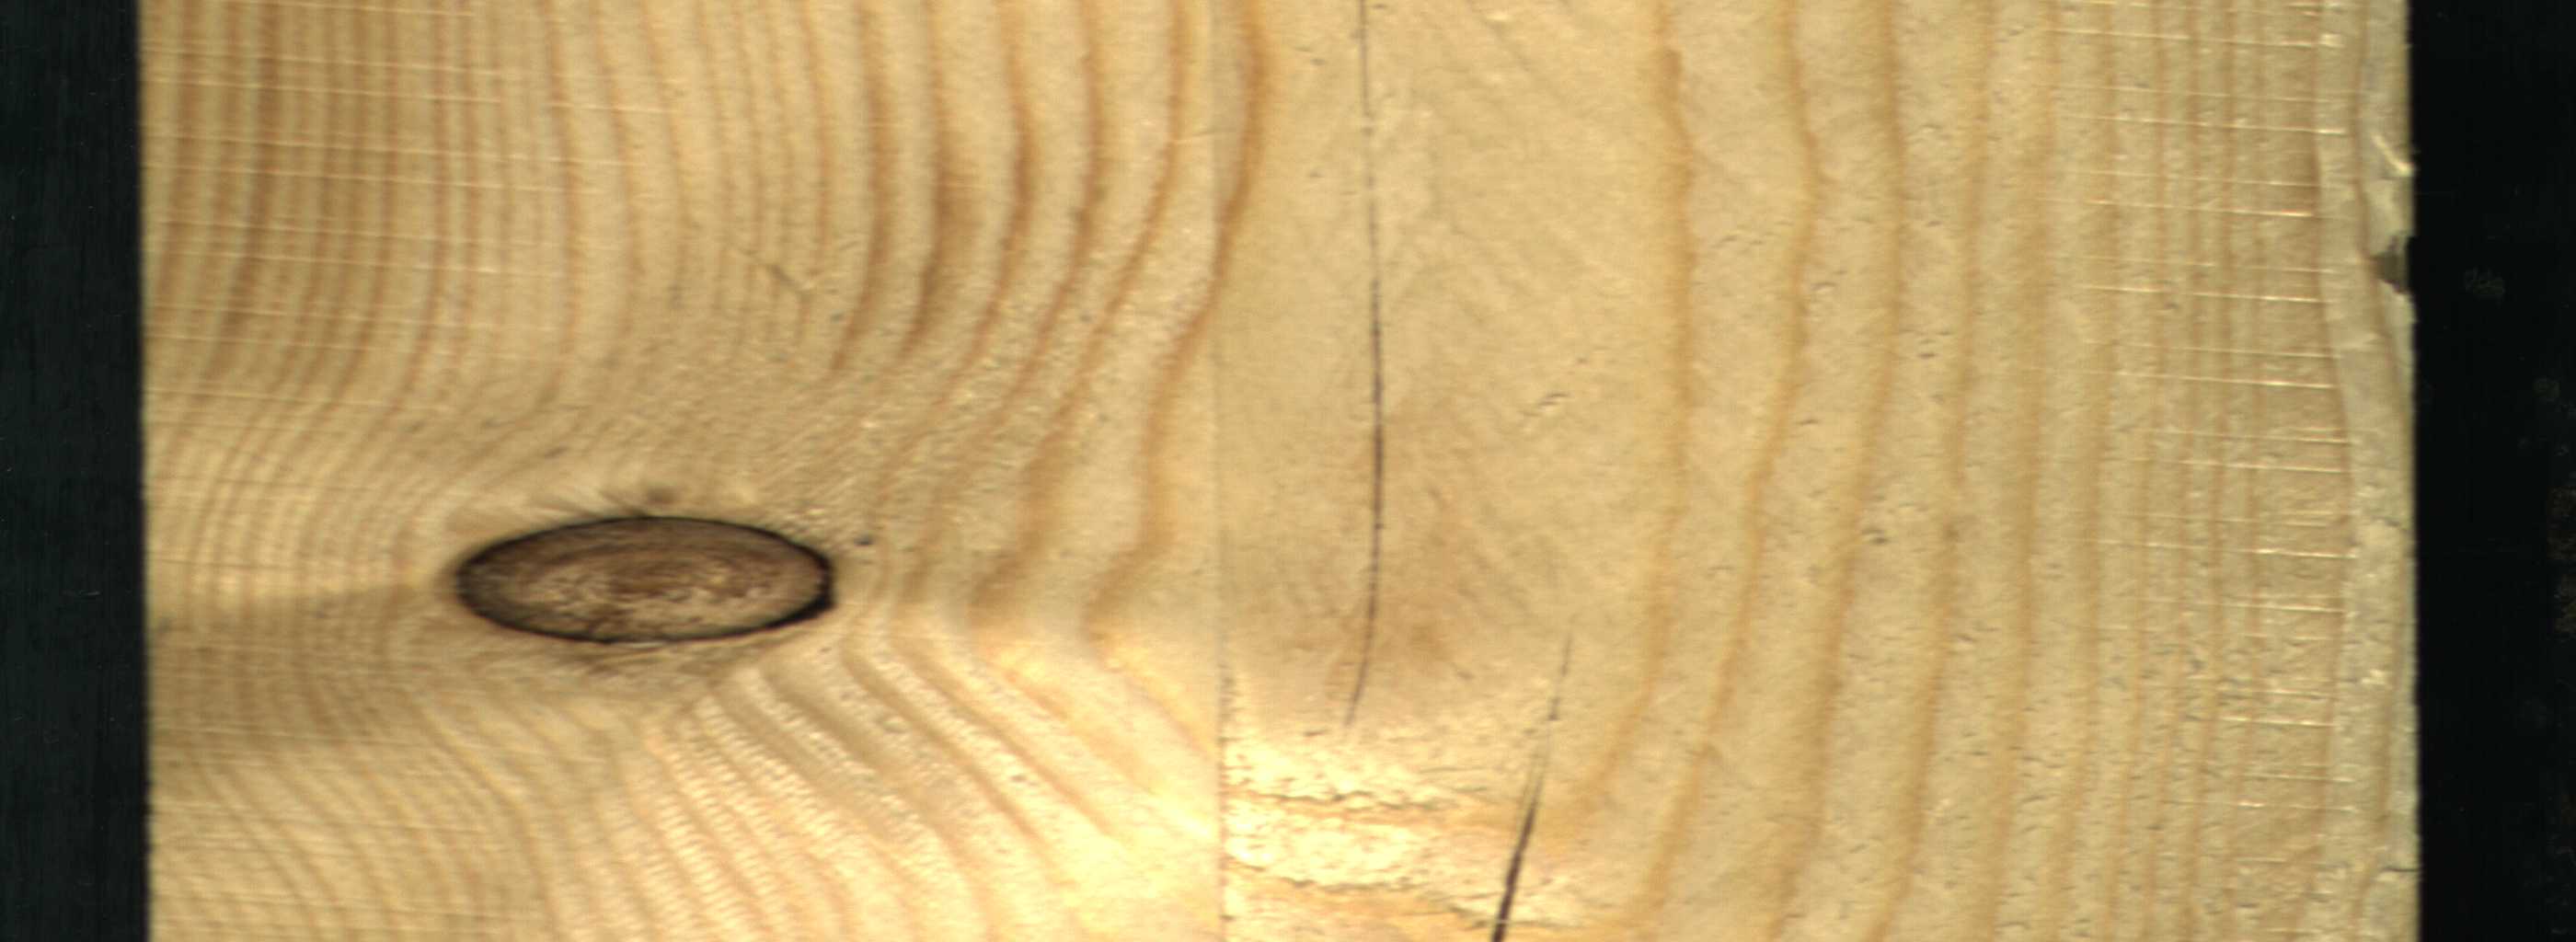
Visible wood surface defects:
Crack
Crack
Dead_Knot